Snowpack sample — Loveland Pass, Silver Plume, Colorado, USA (1/12/25, 11:40 AM MST)
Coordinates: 39.66, -105.88
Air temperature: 7 °F
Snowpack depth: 140 cm
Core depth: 10 cm
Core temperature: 41 °F
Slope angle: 11°, slope face: 30°
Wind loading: high
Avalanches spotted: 2
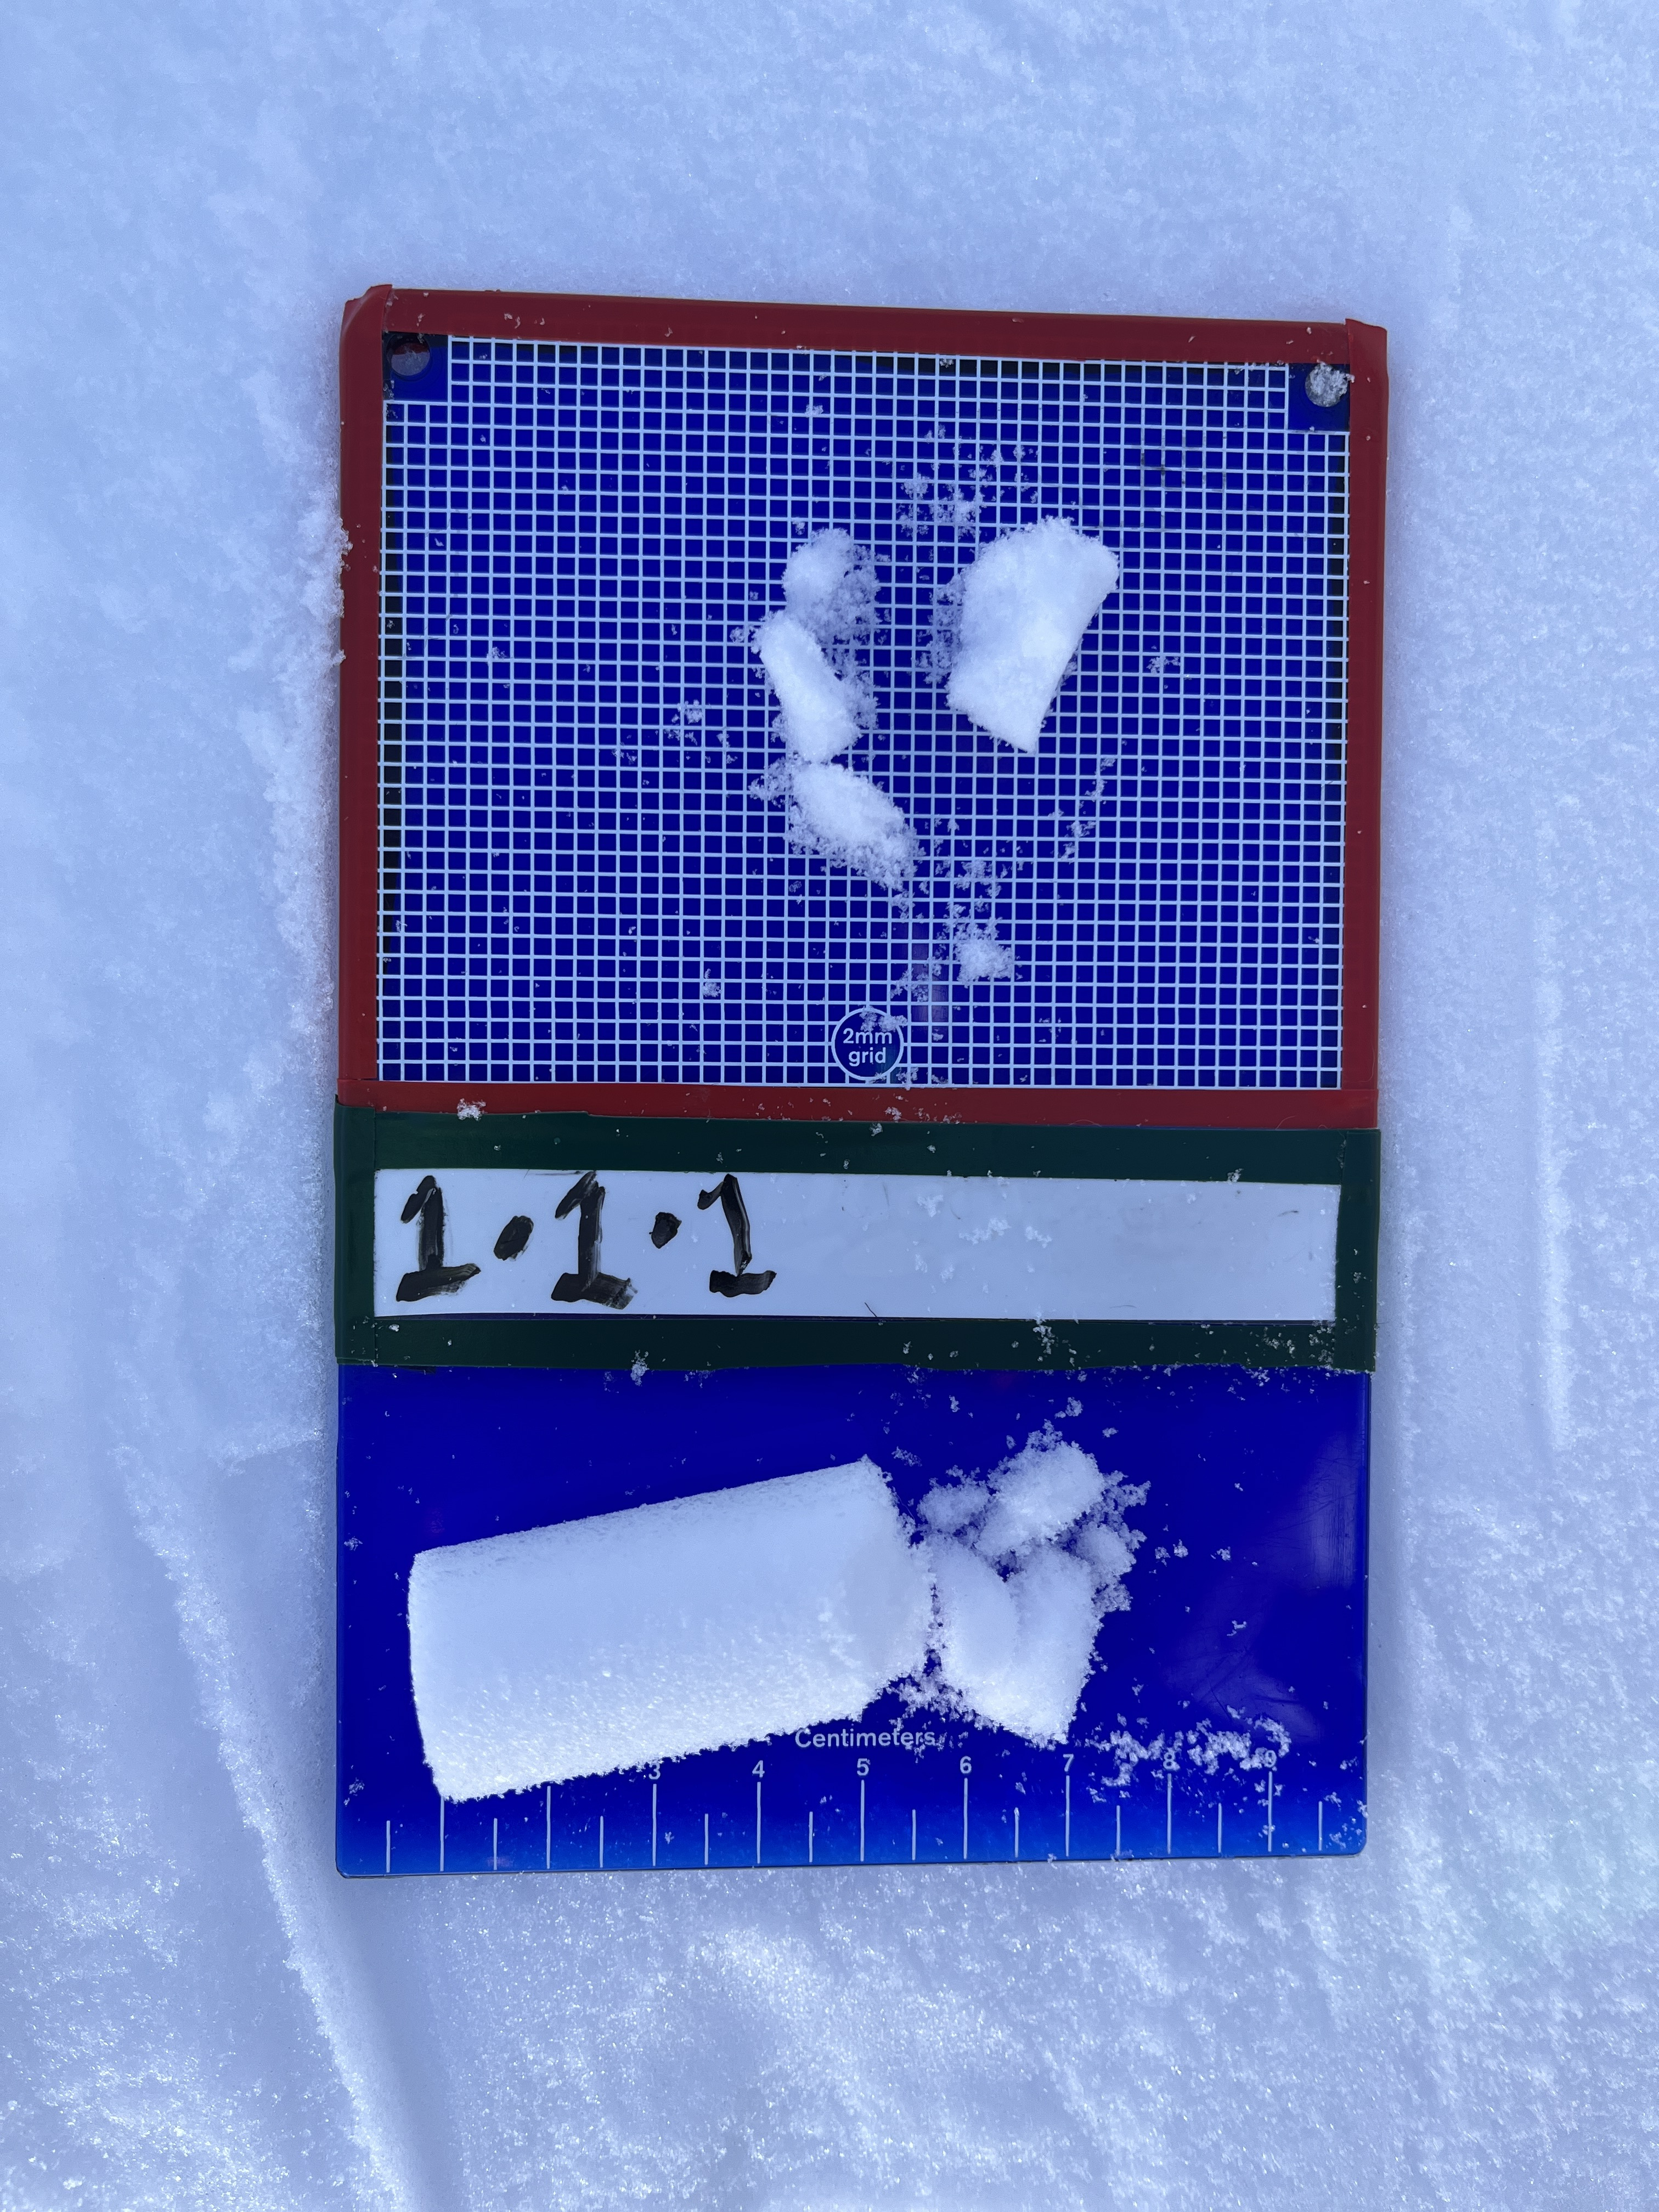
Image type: crystal_card
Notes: Pilot using slightly modified coring method that took too large segment for snow profile picturing, advised not to use in higher level models. Two avalanche on south face nearby, partially cloudy with light snow in the last 24 hours. Lots of wind loading on eastern features.